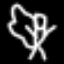
Label: angel